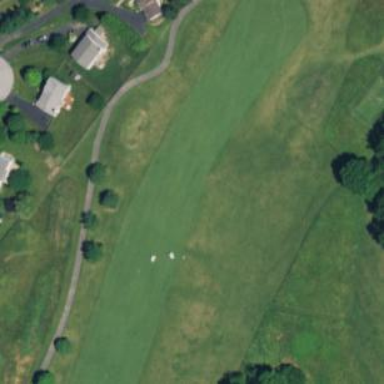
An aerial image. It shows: View of golf hole.